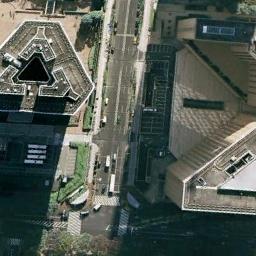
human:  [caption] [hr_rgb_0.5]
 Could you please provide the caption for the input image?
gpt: The building in the lower right corner is the highest .

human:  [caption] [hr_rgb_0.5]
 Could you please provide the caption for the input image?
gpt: In a commercial district there are several tall buildings of different shapes and several roads with many cars .

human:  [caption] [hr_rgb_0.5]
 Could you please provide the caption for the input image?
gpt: A commercial area has two triangular buildings and a road goes through the commercial area .

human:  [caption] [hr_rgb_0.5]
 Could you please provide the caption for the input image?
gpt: The commercial area is near the road .

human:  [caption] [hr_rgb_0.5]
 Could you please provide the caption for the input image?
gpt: There are buildings by the roadside in commercial area .